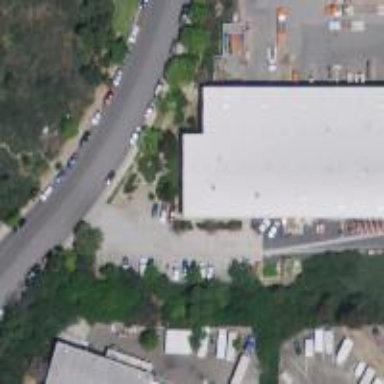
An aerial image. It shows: Industrial building.